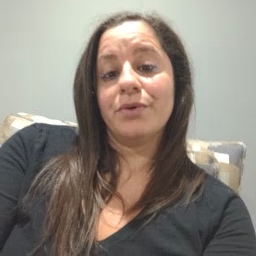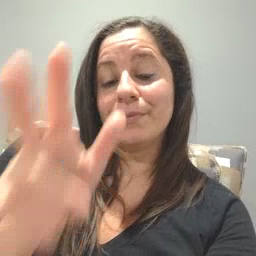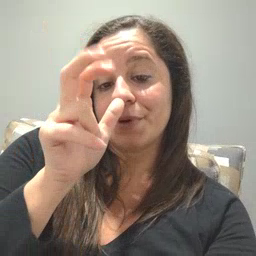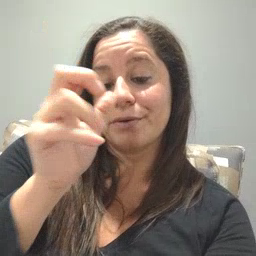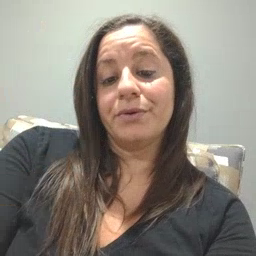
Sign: bug